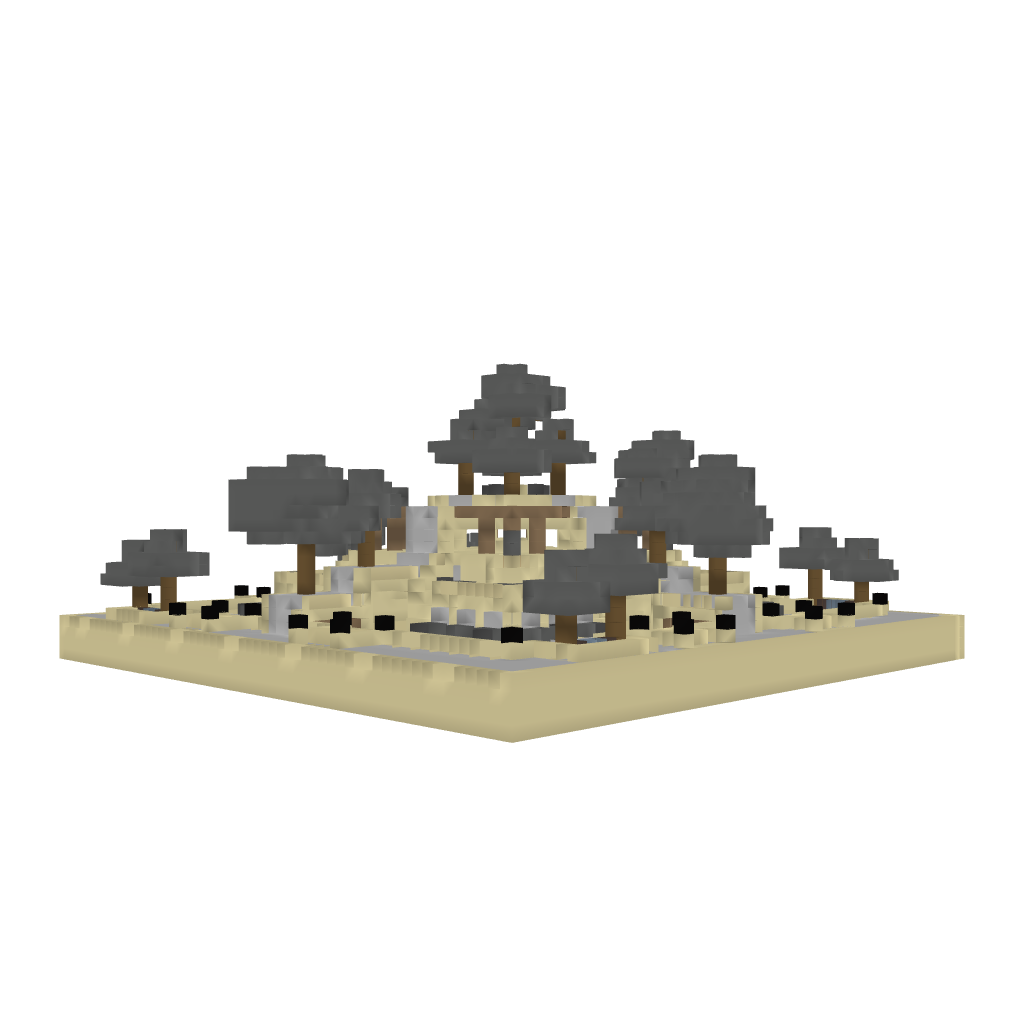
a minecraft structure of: Desert Temple